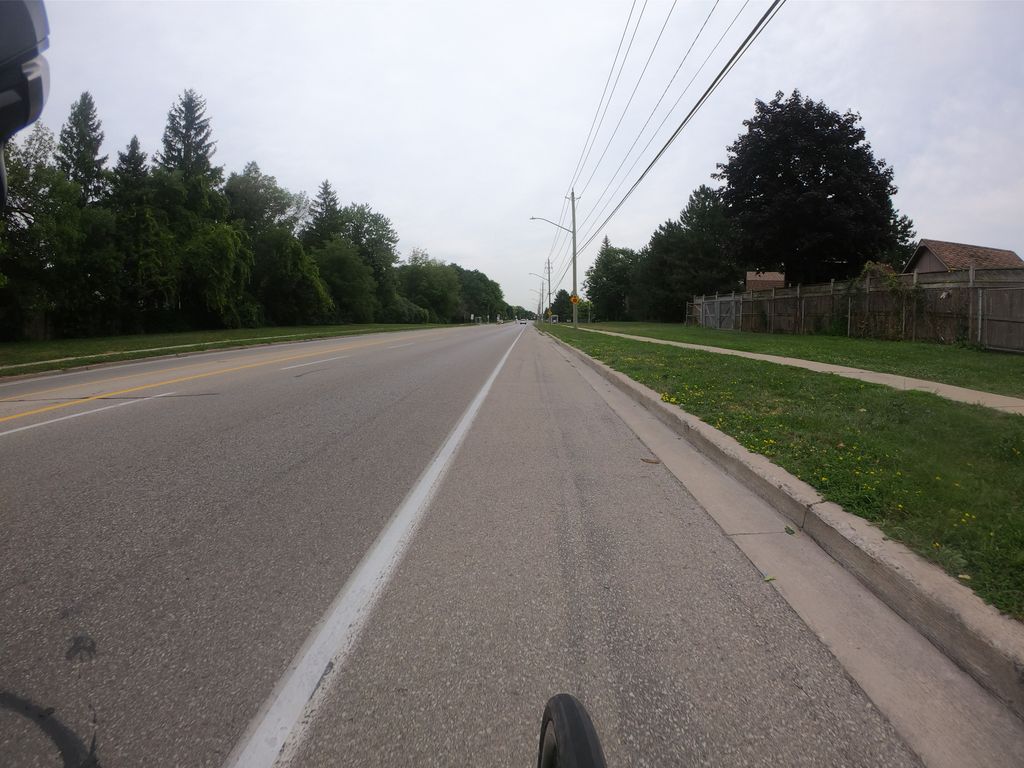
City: kitchener-waterloo